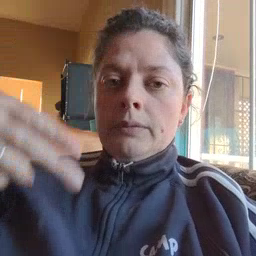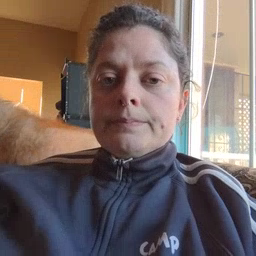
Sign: high